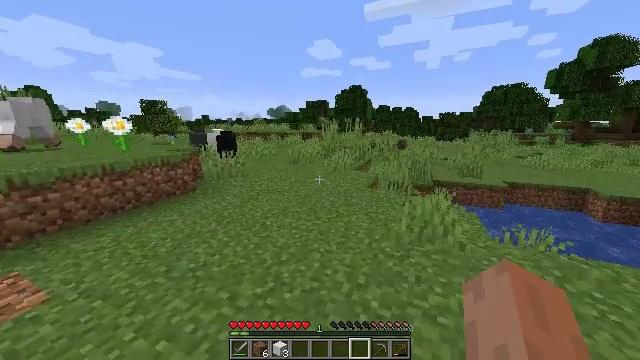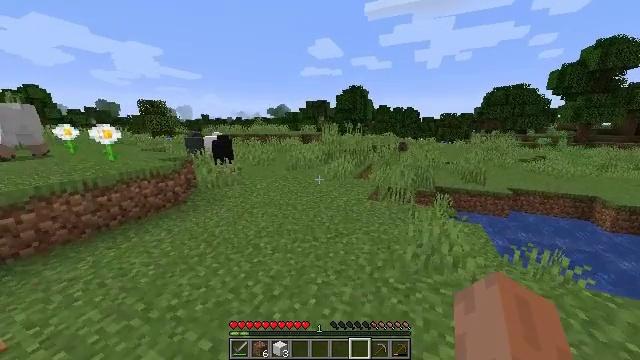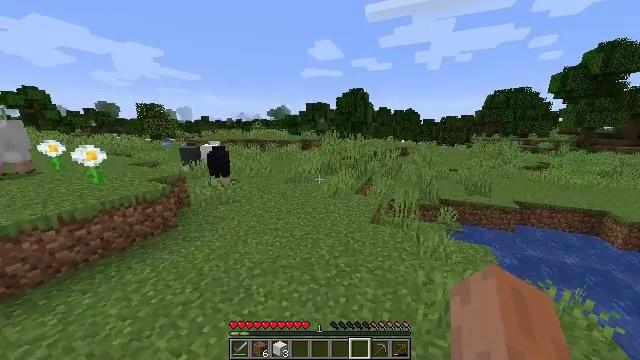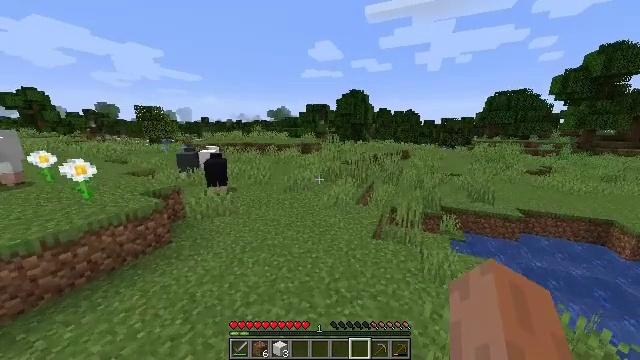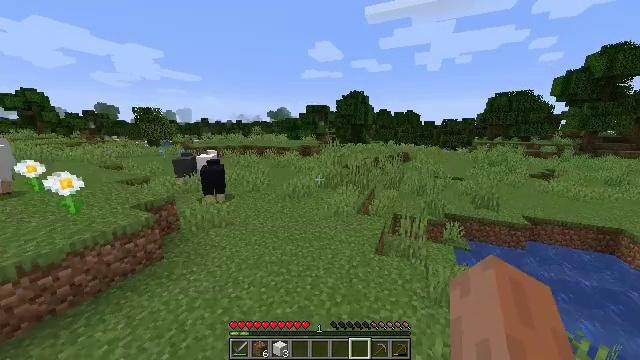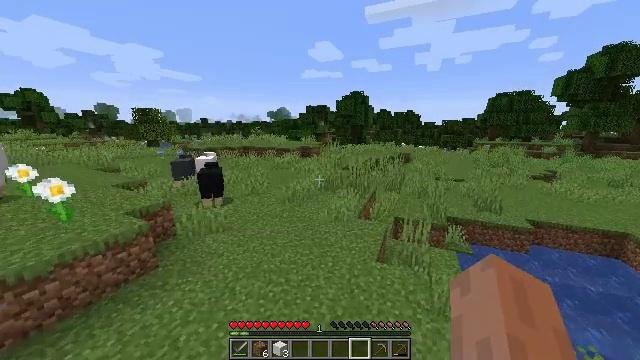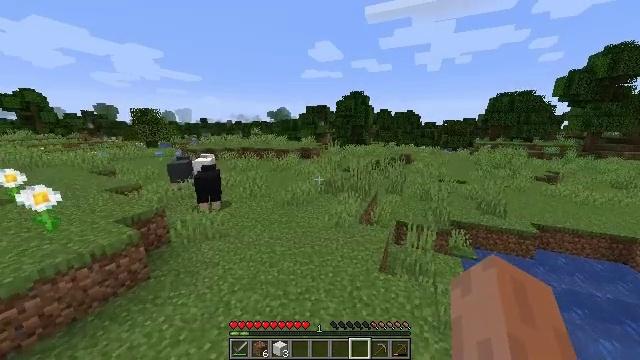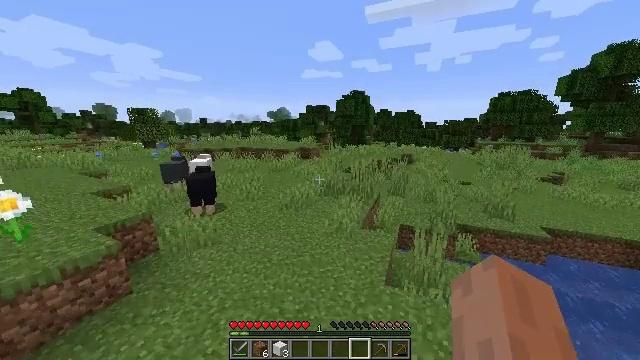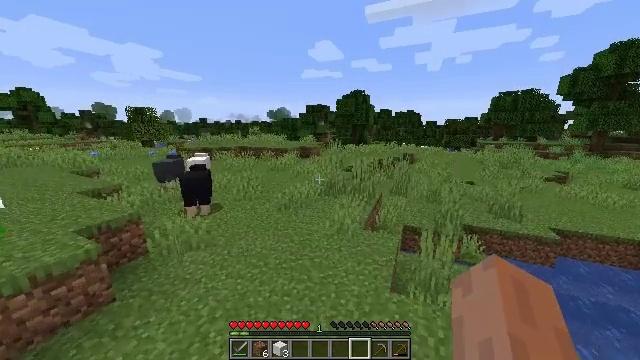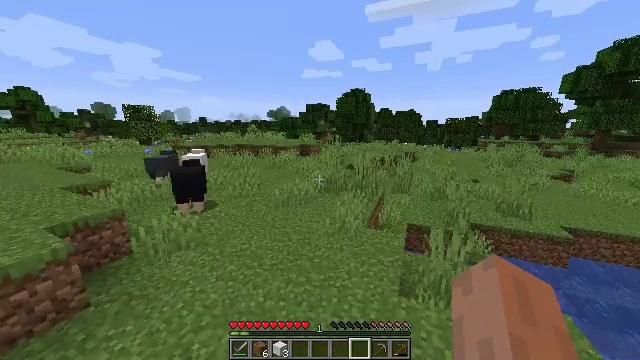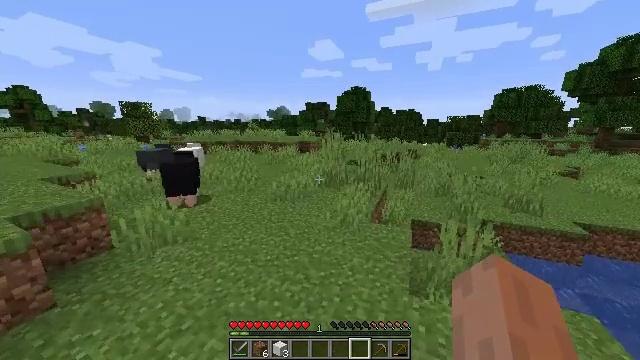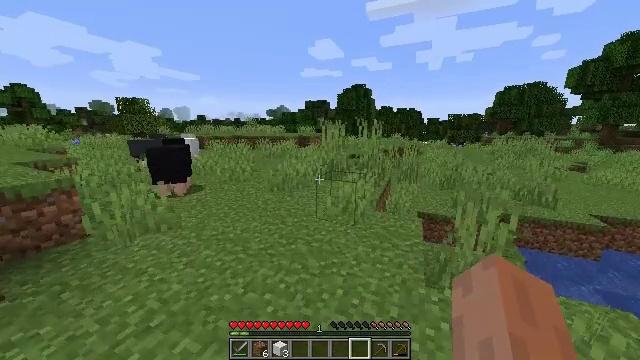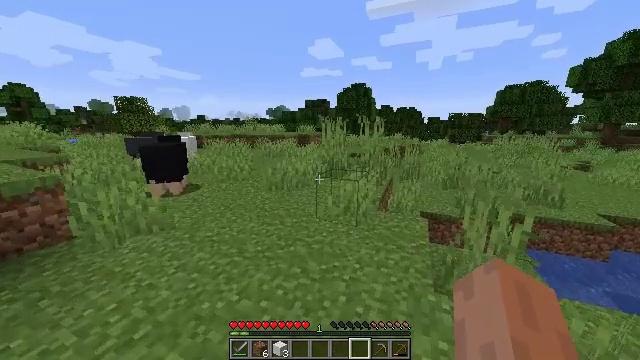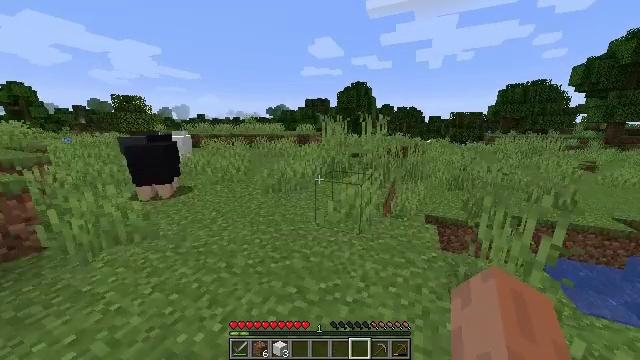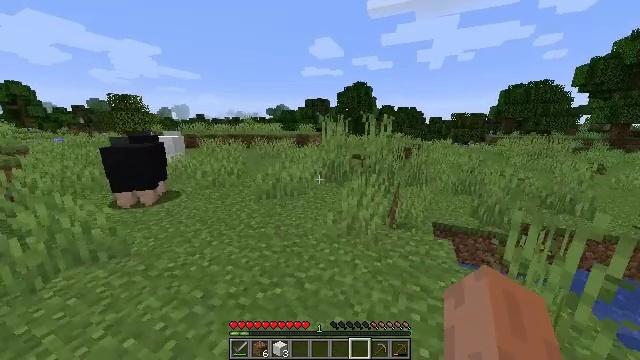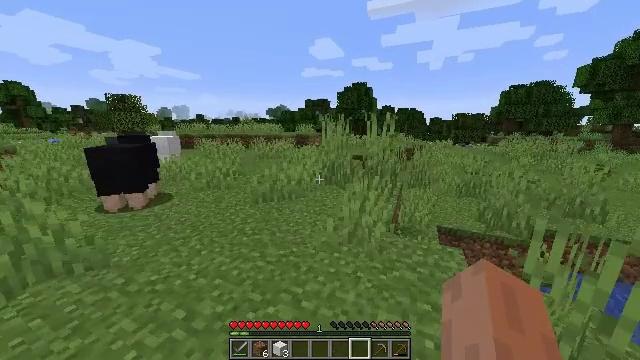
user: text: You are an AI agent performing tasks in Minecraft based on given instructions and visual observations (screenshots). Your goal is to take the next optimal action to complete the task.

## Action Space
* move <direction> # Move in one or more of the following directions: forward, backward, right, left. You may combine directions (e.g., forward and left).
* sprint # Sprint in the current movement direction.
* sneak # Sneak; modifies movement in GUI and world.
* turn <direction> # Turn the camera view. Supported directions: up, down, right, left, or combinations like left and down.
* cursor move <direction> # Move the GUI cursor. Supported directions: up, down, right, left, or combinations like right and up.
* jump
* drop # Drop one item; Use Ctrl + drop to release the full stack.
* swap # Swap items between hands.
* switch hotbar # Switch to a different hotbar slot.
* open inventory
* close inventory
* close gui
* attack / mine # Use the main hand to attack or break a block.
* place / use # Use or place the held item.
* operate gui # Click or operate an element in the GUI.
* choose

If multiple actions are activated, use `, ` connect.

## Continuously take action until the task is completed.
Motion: motion action
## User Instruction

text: Smelt a cooked mutton in the furnace.
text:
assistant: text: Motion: move forward, jump
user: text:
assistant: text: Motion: move forward, jump
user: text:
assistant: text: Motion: move forward, jump
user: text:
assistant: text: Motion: move forward, jump
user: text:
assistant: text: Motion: move forward, jump
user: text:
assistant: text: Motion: move forward, jump
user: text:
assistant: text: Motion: move forward, jump
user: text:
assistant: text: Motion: move forward, jump
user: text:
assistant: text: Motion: move forward, jump
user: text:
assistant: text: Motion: move forward, jump
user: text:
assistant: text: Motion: move forward, jump
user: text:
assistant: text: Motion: move forward, jump
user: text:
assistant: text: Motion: move forward
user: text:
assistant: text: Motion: move forward
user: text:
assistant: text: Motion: move forward
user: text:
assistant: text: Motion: move forward
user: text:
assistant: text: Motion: move forward
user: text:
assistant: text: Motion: move forward
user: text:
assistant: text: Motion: move forward
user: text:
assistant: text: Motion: move forward
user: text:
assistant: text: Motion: move forward
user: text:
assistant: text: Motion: move forward
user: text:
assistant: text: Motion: move forward
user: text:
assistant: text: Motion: move forward
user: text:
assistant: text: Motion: move forward
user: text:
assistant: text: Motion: move forward
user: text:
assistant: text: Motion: move forward
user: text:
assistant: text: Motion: move forward
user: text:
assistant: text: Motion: move forward, turn left
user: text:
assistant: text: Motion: move forward, turn left